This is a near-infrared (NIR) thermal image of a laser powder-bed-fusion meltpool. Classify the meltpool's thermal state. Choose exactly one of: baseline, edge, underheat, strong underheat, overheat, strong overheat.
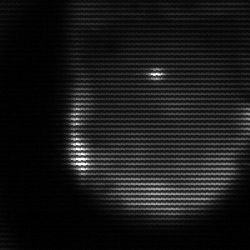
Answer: edge